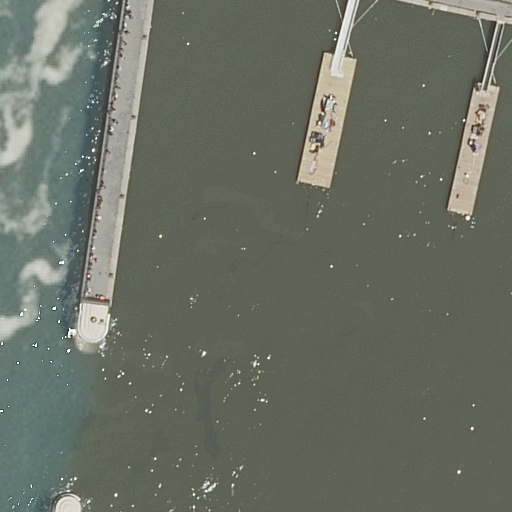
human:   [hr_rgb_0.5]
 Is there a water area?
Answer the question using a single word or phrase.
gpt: yes

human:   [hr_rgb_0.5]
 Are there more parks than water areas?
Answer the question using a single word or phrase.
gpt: no

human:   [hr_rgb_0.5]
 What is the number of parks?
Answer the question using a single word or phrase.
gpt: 1

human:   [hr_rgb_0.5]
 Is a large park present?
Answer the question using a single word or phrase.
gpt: yes

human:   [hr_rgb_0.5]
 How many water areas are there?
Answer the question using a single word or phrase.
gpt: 1

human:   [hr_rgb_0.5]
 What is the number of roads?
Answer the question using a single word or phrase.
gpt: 0

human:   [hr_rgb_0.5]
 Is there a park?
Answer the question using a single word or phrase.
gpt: yes

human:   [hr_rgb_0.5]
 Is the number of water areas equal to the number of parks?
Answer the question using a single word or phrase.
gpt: yes

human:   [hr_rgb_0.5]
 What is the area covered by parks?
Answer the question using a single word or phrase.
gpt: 6194m2

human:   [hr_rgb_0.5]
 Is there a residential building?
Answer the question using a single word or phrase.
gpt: no

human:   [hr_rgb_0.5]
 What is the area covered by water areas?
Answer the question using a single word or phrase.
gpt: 10112m2

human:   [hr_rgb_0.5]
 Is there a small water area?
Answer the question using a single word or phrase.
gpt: no

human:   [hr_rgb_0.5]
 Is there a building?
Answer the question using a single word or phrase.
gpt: no

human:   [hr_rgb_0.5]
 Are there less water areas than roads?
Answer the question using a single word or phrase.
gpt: no

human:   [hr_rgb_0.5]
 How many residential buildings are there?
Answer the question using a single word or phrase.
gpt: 0

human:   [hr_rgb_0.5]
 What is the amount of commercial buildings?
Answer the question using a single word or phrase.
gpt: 0

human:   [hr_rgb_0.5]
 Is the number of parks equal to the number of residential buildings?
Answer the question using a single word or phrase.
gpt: no

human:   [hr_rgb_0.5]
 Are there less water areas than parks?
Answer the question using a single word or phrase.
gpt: no

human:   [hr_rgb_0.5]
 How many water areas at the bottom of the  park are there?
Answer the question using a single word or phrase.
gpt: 1

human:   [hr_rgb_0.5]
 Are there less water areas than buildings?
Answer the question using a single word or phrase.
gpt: no

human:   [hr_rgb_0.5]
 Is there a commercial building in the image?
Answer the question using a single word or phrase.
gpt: no

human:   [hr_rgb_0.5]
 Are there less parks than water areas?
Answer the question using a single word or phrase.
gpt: no

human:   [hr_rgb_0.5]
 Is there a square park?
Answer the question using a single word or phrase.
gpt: no

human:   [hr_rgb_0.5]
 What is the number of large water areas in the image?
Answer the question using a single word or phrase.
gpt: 1

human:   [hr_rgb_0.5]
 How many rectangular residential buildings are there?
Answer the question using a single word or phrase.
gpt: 0

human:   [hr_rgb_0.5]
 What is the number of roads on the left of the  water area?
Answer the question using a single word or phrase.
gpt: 0

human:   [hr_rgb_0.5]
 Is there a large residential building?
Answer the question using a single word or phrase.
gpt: no

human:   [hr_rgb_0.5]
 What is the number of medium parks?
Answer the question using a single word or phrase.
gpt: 0

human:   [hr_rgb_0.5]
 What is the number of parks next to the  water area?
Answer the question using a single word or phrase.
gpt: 1

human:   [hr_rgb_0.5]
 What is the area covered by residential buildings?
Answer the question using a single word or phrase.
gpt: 0m2

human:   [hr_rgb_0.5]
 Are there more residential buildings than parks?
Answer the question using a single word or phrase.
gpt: no

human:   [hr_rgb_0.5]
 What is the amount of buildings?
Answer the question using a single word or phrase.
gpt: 0

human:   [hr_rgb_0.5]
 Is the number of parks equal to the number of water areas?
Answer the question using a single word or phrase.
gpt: yes

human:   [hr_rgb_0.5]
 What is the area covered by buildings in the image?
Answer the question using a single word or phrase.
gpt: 0m2

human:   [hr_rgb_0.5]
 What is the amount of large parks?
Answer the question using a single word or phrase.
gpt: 1

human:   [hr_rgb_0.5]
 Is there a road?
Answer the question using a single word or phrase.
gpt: no

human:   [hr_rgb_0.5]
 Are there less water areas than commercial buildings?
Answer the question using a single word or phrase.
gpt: no

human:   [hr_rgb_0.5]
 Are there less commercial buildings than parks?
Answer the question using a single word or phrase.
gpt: yes

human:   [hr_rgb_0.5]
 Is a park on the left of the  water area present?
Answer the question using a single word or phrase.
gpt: no

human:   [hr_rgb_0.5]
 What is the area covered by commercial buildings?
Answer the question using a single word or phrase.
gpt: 0m2

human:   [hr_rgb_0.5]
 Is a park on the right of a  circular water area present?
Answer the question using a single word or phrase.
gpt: no

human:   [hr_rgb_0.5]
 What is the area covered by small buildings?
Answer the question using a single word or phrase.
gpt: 0m2

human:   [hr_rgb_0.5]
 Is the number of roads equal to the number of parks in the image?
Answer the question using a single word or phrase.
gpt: no

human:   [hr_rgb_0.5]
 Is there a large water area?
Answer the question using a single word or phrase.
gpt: yes

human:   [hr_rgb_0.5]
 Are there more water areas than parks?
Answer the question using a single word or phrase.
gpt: no

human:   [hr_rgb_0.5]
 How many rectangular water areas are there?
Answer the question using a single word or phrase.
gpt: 0

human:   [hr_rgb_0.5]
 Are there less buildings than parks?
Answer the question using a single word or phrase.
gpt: yes

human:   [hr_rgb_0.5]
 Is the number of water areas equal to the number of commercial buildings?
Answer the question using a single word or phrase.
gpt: no

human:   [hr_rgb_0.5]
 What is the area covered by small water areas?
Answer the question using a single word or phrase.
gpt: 0m2

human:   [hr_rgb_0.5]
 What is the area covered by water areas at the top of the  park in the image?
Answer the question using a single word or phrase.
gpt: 0m2

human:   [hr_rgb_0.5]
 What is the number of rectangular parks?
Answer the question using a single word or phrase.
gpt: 0

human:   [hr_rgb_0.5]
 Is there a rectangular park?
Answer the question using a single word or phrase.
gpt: no

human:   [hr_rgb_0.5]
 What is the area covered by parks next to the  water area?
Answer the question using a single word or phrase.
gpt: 6194m2

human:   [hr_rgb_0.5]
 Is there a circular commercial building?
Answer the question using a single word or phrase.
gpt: no

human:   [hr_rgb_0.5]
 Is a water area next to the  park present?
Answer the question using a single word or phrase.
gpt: yes

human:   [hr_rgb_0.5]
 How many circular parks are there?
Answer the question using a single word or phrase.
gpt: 0

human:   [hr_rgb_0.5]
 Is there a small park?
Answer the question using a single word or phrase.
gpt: no

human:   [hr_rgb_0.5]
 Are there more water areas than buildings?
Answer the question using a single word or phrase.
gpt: yes

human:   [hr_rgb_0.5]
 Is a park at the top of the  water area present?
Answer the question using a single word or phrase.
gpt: yes

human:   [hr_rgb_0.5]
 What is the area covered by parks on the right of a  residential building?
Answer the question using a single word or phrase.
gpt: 0m2

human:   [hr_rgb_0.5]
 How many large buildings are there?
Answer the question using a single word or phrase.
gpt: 0

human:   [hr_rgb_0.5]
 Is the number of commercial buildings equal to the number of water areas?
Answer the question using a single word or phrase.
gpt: no

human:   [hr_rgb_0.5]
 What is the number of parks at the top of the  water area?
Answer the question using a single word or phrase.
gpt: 1

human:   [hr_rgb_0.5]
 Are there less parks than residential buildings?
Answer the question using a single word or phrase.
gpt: no